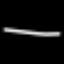
Label: line